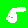
Digit: 5